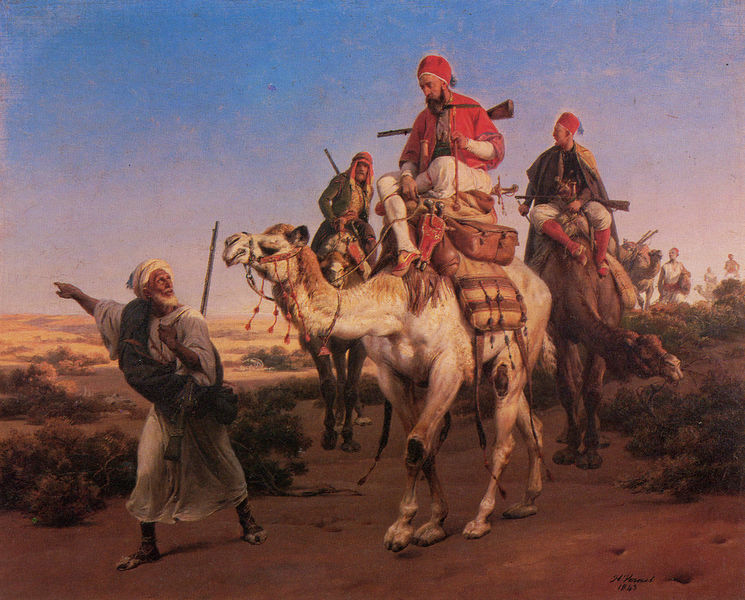
Titel: Voyage dans le désert, Reise durch die Wüste
Künstler: Horace Vernet
Standort: London
Institution: Wallace Collection
Schlagwörter: blau, dunkel, gemälde, gruppe, hand, himmel, mann, schatten, umhang, weiß, gelb, grün, landschaft, menschen, ocker, sand, sitzen, abend, braun, finger, geste, grau, hell, hintergrund, hüte, licht, männer, rücken, schmuck, schwarz, gras, rot, tier, tiere, weg, beige, teppich, bart, bärte, arm, signatur, erde, gräser, horizont, busch, büsche, sonne, sträucher, boden, fransen, mantel, schnüre, sitzend, stoff, stoffe, decke, drei, gewänder, klassizismus, pflanzen, reiter, turm, fell, hufe, mähne, reiten, sattel, schwanz, zügel, sitz, schuhe, gepäck, laufen, trocken, afrika, düne, sahara, wüste, herde, figuren, krieg, blue, gefolge, hat, lanze, men, people, red, soldaten, stockings, white, belt, black, figures, green, old, painting, robe, sitting, yellow, gestreift, streifen, lciht, brown, plant, socken, zeigen, exotisch, savanne, steppe, karawane, orient, uniformen, waffen, waffe, mäntel, heer, jagd, tracht, arabisch, gewehr, clouds, horses, man, sky, reise, troddel, schnurr, water, richtung, distance, horizon, sun, historismus, satteltasche, satteltaschen, feet, troddeln, trodeln, flinte, balu, bommel, grass, light, bushes, dusk, road, gewehre, taschen, orientalismus, jerusalem, turban, shadow, realism, animals, walking, beard, boots, arabien, araber, turbane, quasten, sultan, sunlight, rottmann, dirt, ägypten, procession, wegweiser, südländisch, kamel, shoes, boot, animal, eye, war, reitend, bush, horse, abendland, shrub, reins, beduine, beduinen, fez, travel, morgenland, riding, shade, ochre, genre, türken, desert, shrubs, kamele, pointing, dromedar, orien, karavane, strap, tunesien, führer, academic, gewähr, orientalism, camel, trail, nomaden, expedition, gewähre, weeds, dromedare, höcker, dessert, ausländer, dromeda, guide, gewhr, wasserbeutel, kammel, gun, guns, karavanen, krawane, tamariske, tsasche, shara, riders, travelers, leather, caravan, traveller, rifle, rifles, knees, turkish, beards, baskets, saddle, bag, bags, 1800, 19th century, 1400, turbans, trpcken, 1895, pilgrims, lawrence von arabien, 1300, arabia, flask, footprints, direction, lead, satchel, camels, holes, sky blue, turk, camele, trip, enemy, ridding, search, orientalismus#, dromedary, turkist, camile, camille, camilles, cringe, water pouch, geehre, bedoin, bedouin, cael, shadw, riffel, whize, pilgirms, beduins